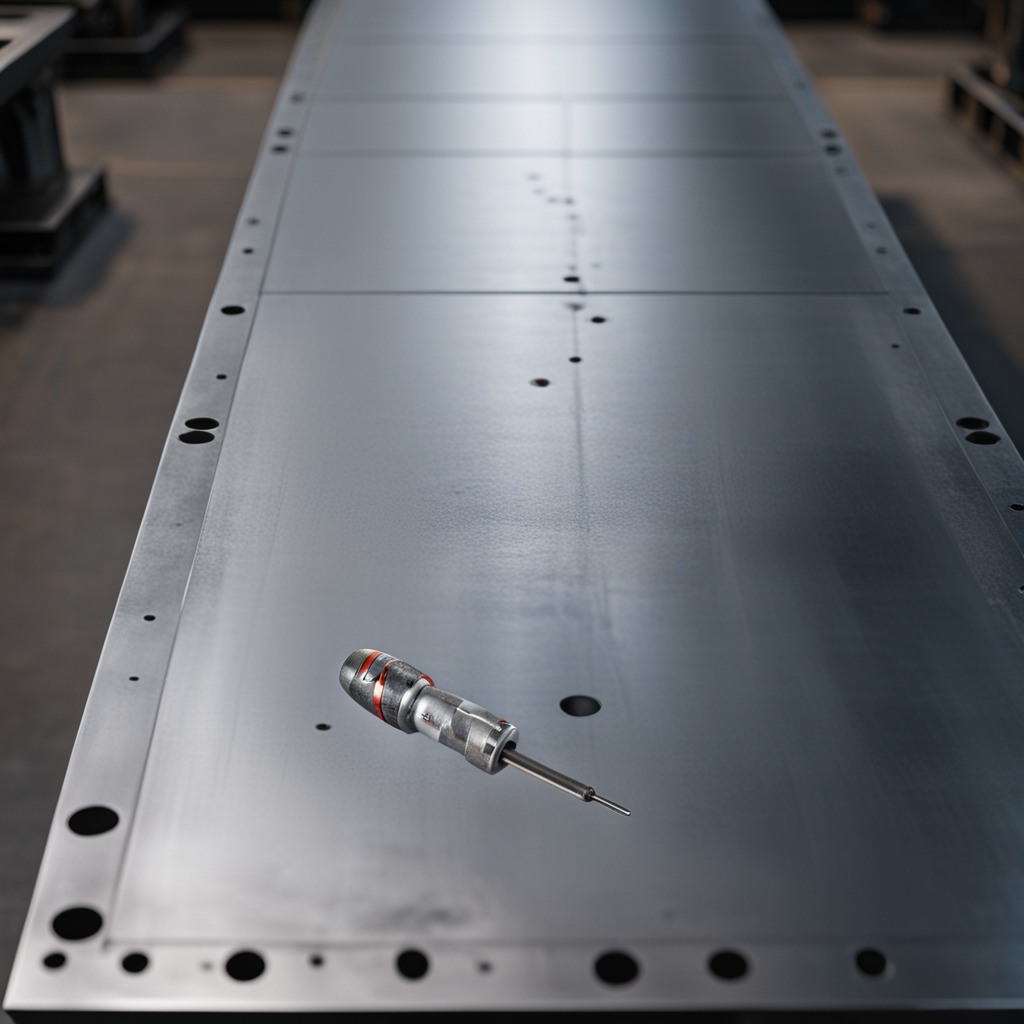
A screwdriver lies on the cold steel table in a mining workshop.